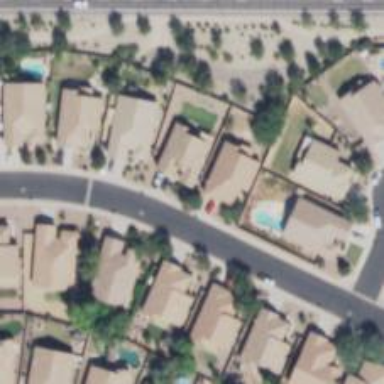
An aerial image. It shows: Residential road.